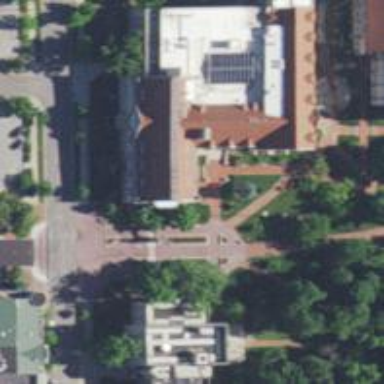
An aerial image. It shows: University building with gabled roof.